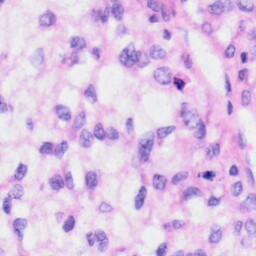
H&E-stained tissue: Liver